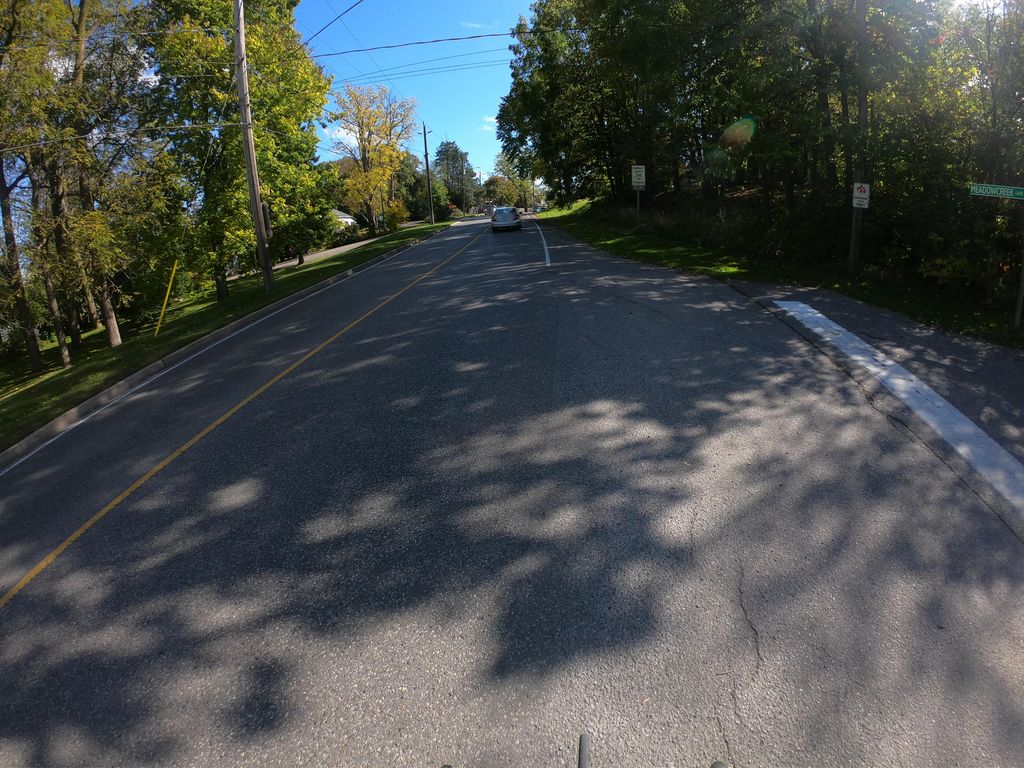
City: kitchener-waterloo